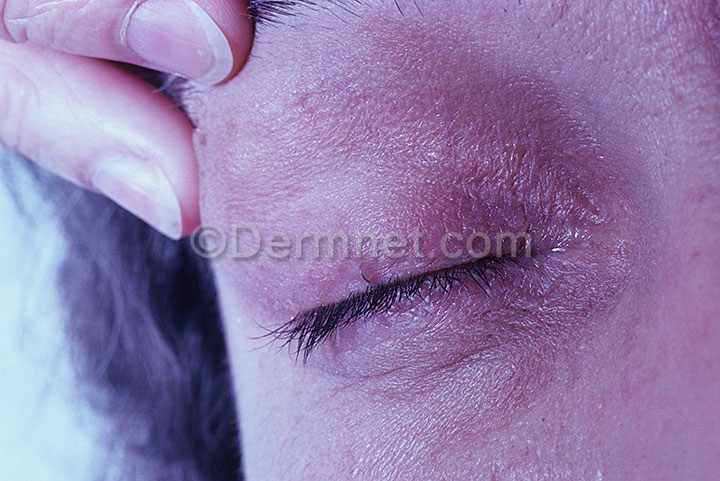
Disease: Hair Loss Photos Alopecia and other Hair Diseases